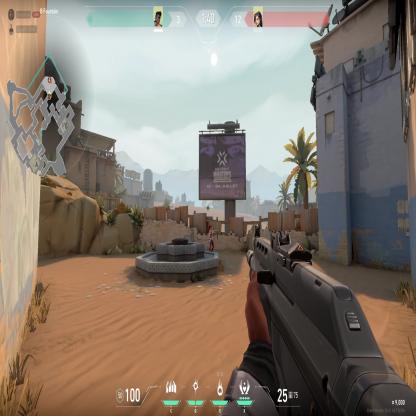
Label: enemy